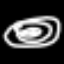
Label: donut